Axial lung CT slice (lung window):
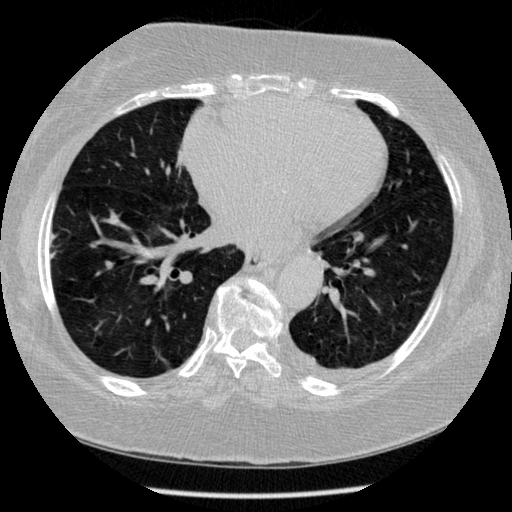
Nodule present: no